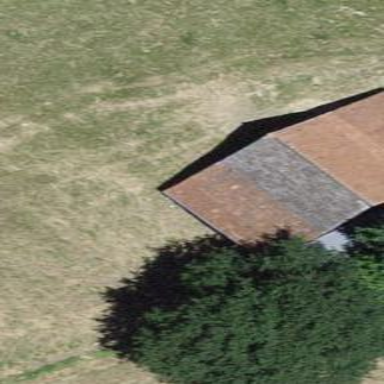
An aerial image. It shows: Barn.